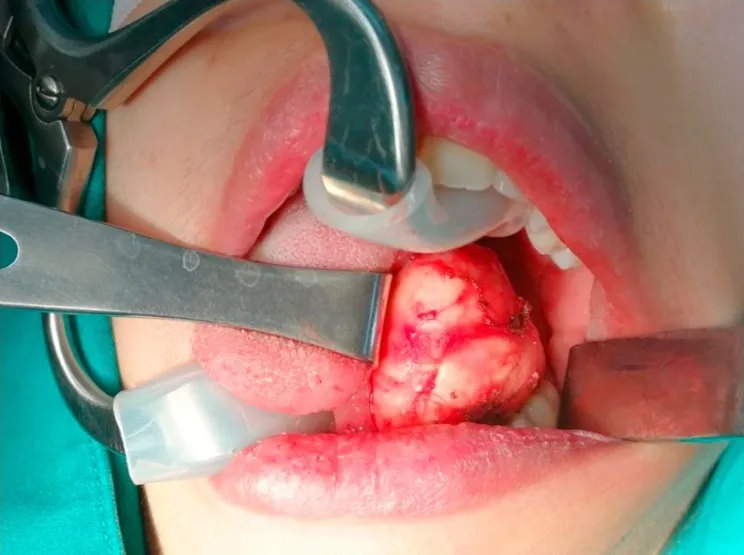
Intraoral excision sublingual epidermoid cyst.
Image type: medical_photograph (other_medical_photograph)